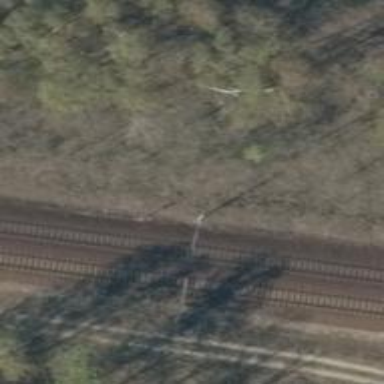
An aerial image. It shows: Milestone along the railway track with catenary mast.